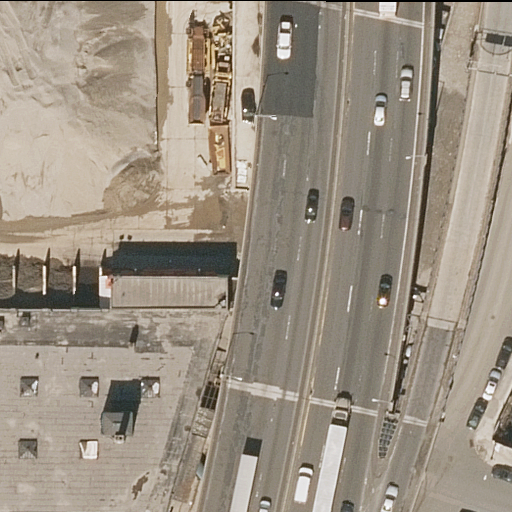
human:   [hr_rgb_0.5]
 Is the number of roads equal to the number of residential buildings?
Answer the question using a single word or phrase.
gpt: no

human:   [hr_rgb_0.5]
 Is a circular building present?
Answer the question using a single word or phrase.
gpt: no

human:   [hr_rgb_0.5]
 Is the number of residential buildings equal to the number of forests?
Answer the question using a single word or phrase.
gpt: no

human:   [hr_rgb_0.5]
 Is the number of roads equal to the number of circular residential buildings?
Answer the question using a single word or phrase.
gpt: no

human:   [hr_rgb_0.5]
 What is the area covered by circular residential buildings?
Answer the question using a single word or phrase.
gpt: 0m2

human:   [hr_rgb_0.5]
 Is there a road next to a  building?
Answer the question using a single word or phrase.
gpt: yes

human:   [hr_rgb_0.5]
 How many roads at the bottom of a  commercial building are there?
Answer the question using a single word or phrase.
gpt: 0

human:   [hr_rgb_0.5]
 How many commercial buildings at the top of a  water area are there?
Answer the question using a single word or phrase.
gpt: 0

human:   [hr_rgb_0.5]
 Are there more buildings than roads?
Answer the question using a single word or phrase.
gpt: no

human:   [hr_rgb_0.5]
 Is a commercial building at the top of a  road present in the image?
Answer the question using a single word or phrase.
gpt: no

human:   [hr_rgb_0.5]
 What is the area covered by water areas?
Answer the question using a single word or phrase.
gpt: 0m2

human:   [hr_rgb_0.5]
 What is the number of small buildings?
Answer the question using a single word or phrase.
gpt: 0

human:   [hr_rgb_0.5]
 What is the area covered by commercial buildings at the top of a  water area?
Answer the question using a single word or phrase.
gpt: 0m2

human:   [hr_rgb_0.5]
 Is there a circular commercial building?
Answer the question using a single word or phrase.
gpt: no

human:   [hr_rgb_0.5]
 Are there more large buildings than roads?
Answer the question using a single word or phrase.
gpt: no

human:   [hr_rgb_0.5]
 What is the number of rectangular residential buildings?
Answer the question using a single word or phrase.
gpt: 2

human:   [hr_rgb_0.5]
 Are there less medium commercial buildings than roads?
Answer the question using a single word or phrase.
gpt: yes

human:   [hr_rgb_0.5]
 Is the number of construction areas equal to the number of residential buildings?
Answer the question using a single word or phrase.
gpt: no

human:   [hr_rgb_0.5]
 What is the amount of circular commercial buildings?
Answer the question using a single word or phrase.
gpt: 0

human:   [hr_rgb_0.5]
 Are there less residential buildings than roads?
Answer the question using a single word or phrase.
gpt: yes

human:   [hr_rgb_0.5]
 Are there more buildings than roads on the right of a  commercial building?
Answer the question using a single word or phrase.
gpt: yes

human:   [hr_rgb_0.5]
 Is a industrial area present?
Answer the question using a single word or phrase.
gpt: no

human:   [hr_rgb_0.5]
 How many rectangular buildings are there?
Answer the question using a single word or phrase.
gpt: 2

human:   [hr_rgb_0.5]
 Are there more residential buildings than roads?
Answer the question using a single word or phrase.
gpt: no

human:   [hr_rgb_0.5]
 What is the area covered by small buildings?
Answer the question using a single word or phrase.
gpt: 0m2

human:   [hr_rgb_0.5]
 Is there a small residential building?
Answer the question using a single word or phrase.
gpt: no

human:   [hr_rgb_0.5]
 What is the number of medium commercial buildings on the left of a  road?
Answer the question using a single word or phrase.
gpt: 0

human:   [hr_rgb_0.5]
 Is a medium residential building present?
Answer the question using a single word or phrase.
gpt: yes

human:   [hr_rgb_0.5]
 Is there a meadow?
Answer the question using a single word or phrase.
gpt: no

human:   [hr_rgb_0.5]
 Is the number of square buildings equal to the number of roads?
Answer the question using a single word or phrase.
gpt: no

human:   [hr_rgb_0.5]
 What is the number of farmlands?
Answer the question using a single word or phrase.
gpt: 0

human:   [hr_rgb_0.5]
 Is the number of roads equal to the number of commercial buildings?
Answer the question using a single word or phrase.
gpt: no

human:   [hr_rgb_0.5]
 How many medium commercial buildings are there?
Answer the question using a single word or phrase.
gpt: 0

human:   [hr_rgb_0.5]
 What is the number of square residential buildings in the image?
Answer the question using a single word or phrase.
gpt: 0

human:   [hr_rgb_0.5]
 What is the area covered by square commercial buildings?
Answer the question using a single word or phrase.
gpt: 0m2

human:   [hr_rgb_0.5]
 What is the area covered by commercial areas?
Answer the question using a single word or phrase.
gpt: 0m2